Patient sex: M
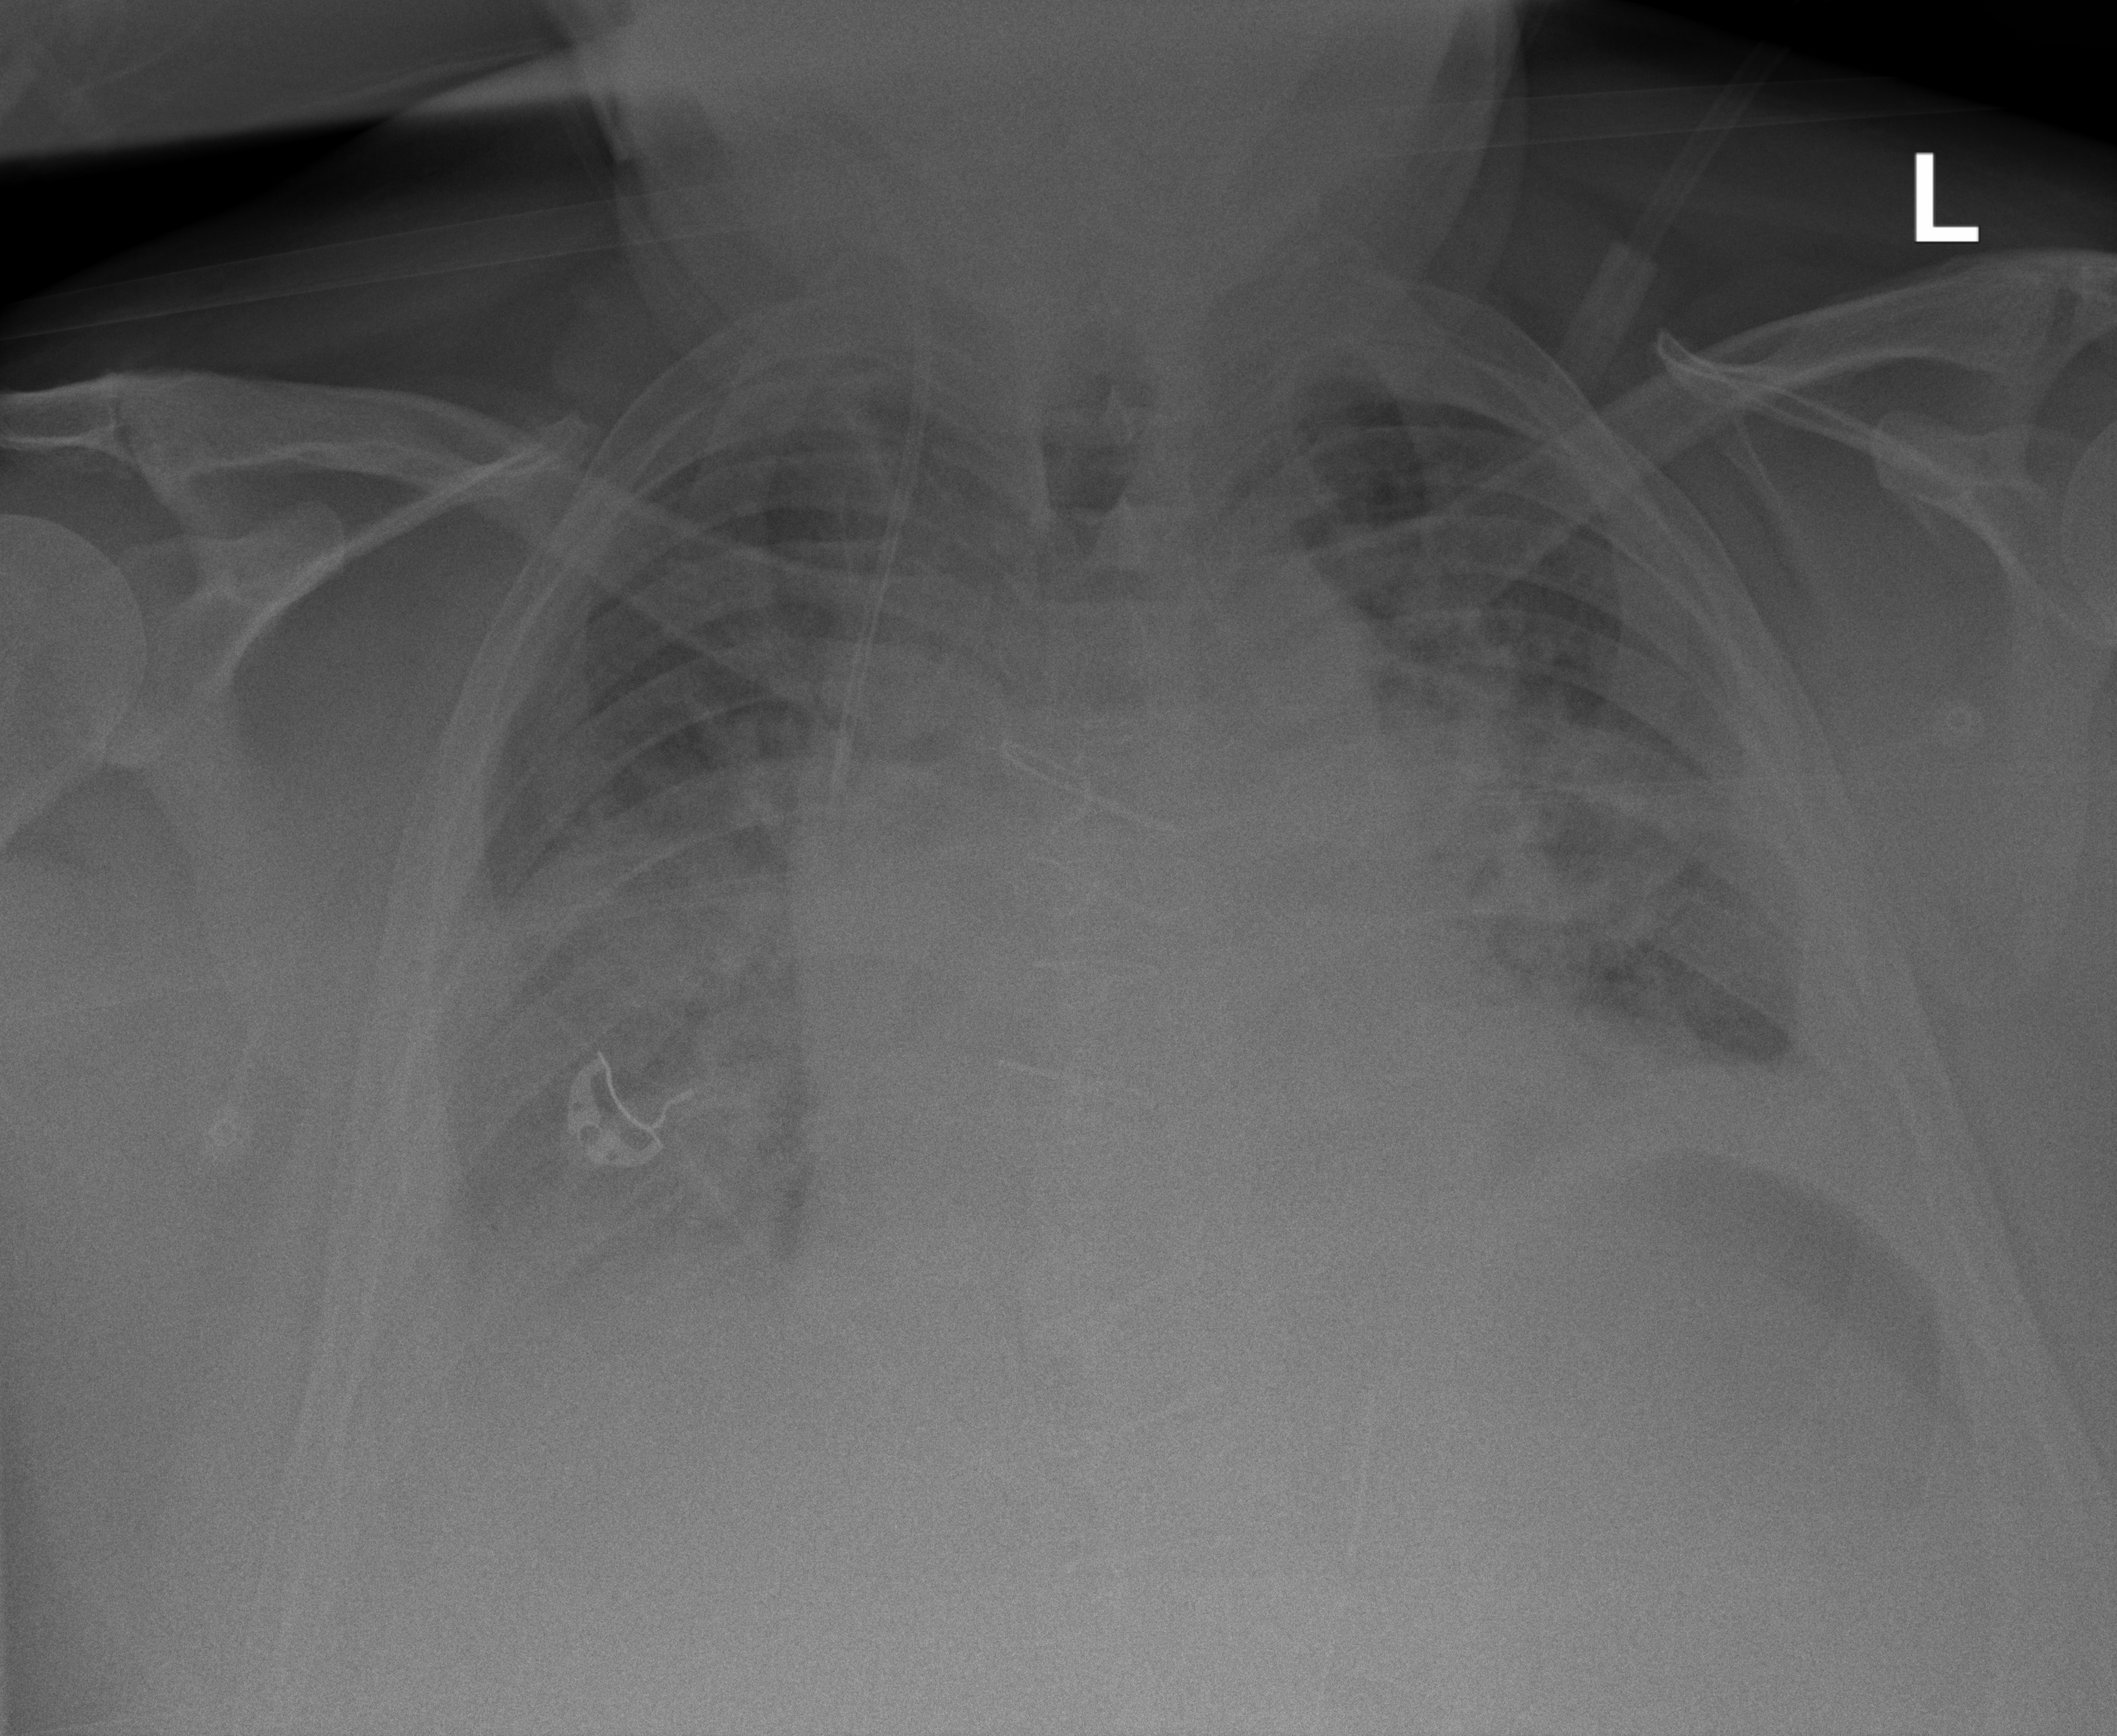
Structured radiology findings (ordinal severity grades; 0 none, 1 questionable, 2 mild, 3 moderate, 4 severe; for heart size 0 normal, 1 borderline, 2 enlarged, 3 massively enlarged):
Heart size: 2
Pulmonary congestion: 3
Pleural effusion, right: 3
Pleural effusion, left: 2
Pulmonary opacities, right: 2
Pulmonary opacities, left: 2
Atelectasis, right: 3
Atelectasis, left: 2